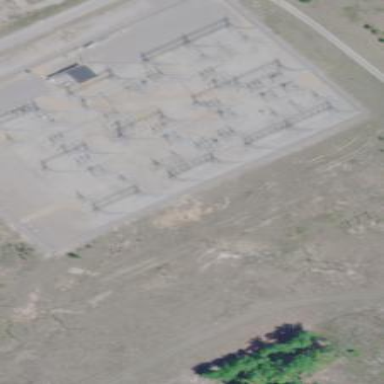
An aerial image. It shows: Power substation with fence around it. The substation is used for switching.